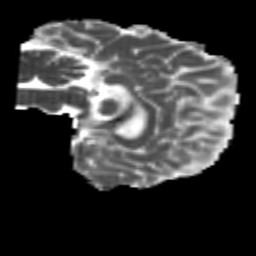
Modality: MD
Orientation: sagittal
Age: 26
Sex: female
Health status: healthy
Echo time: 0.074 s